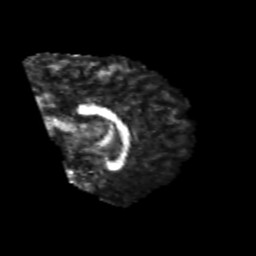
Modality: FA
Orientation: sagittal
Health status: healthy
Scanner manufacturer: philips
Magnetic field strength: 3 T
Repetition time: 6.964 s
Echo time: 0.092 s